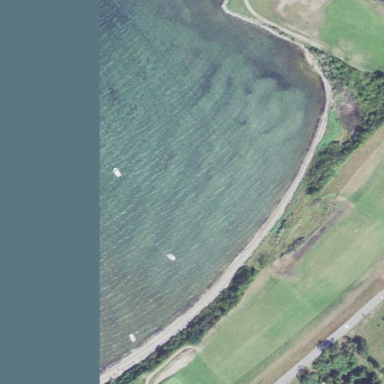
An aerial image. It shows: Sandy beach with natural surroundings.